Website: lowes
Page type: review-order
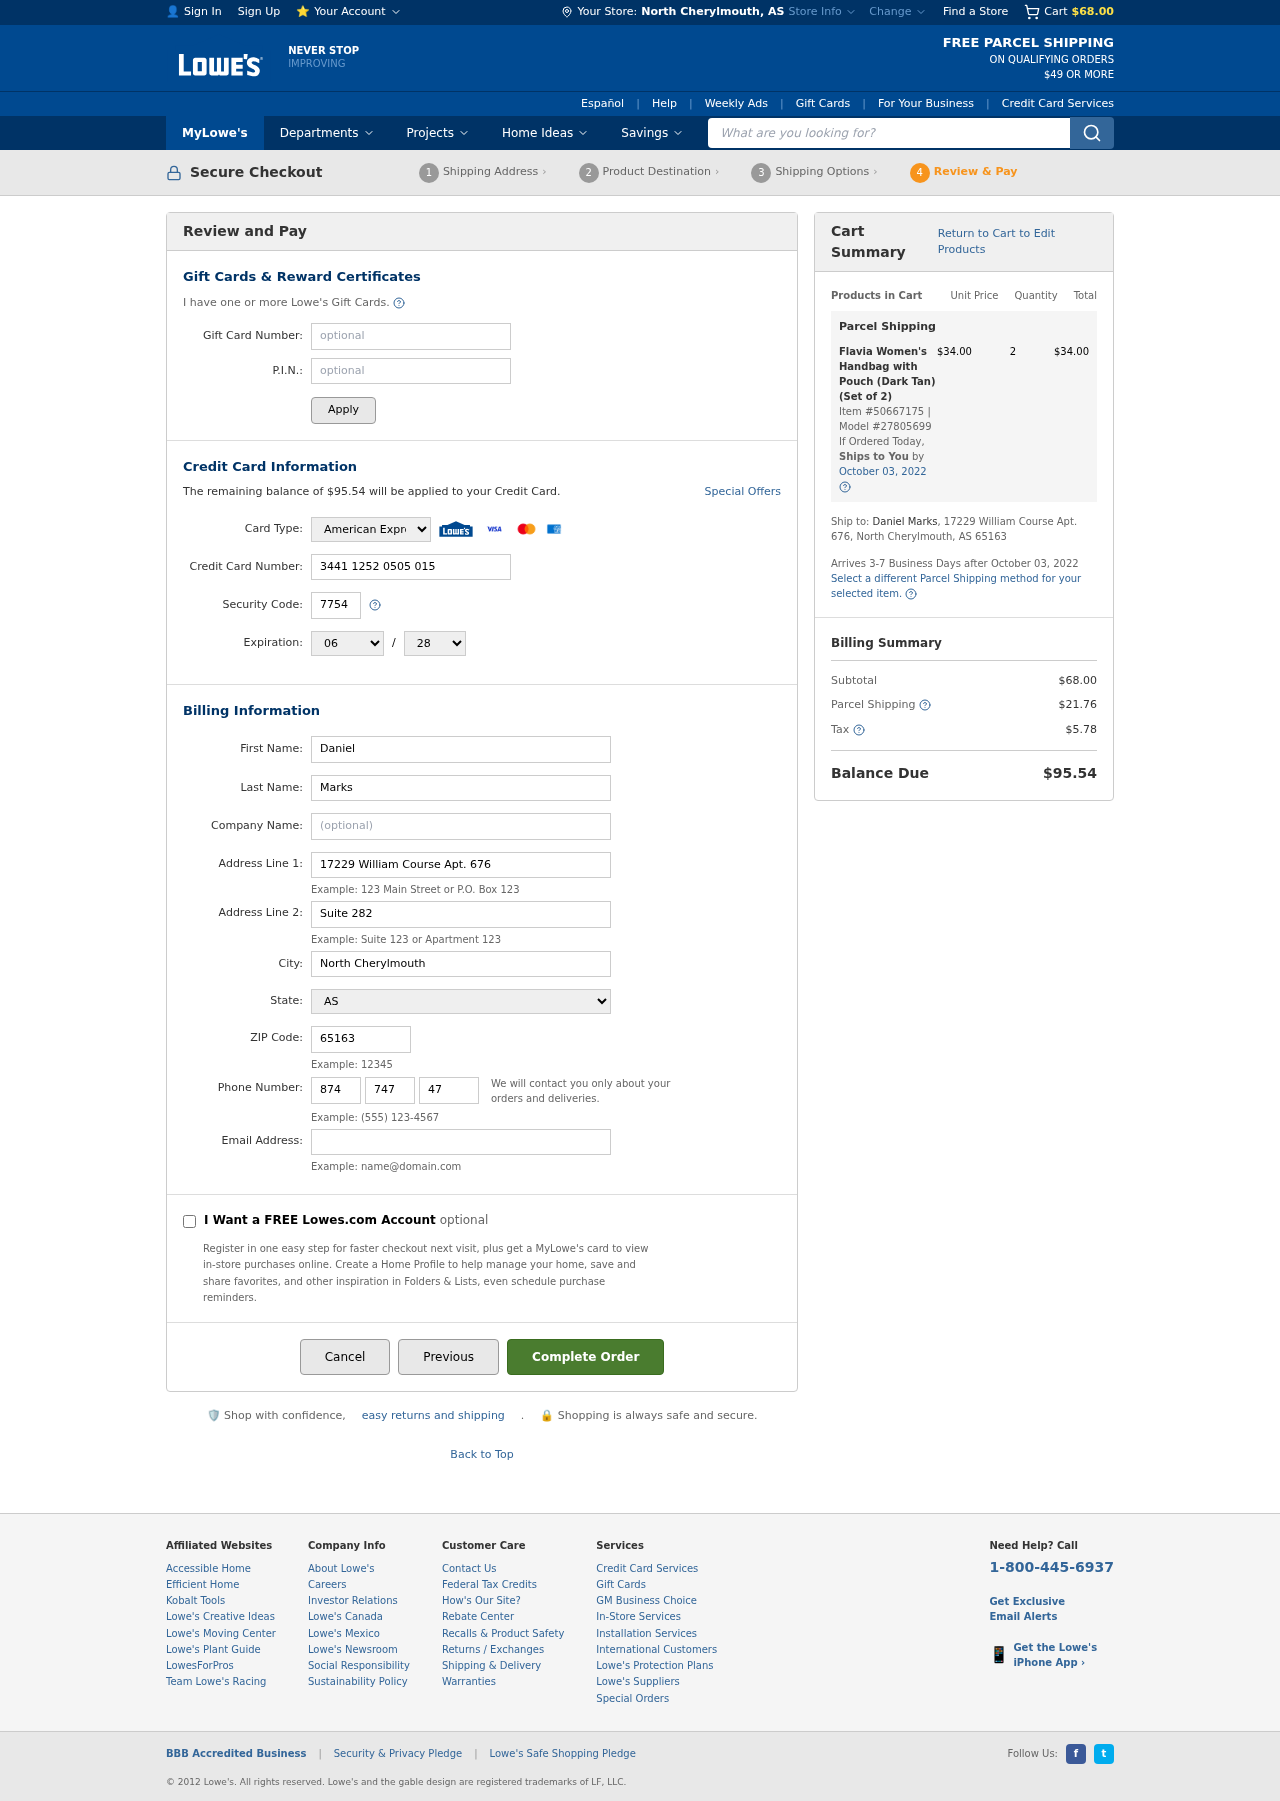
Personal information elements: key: PII_CARD_CVV
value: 7754
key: PII_CARD_EXPIRY_MONTH
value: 06
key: PII_CARD_EXPIRY_YEAR
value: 28
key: PII_CARD_NUMBER
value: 3441 1252 0505 015
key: PII_CARD_TYPE
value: American Express
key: PII_CITY
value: North Cherylmouth
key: PII_CITY_STATE
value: North Cherylmouth, AS
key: PII_EMAIL
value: dmarks@gmail.com
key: PII_FIRSTNAME
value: Daniel
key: PII_LASTNAME
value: Marks
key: PII_PHONE_AREA
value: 874
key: PII_PHONE_PREFIX
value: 747
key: PII_PHONE_SUFFIX
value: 4746
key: PII_POSTCODE
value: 65163
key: PII_STATE
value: AS
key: PII_STREET
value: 17229 William Course Apt. 676
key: PII_STREET2
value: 17229 William Course Apt. 676
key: PII_STREET2
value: Suite 282
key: PII_FULLNAME2
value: Daniel Marks
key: PII_CITY_STATE_ZIP2
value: North Cherylmouth, AS 65163
Product elements: key: PRODUCT1_NAME
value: Flavia Women's Handbag with Pouch (Dark Tan) (Set of 2)
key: PRODUCT1_PRICE
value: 34
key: PRODUCT1_QUANTITY
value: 2
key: PRODUCT1_ITEM_NUMBER
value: Item #50667175
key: PRODUCT1_MODEL_NUMBER
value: Model #27805699
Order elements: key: ORDER_SUBTOTAL
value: $68.00
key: ORDER_BALANCE_DUE
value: $95.54
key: ORDER_SHIPPING_DATE
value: October 03, 2022
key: ORDER_ITEM_TOTAL
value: $34.00
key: ORDER_SHIPPING_DATE2
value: October 03, 2022
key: ORDER_SHIPPING_COST
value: $21.76
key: ORDER_TAX
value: $5.78
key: ORDER_TOTAL
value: $95.54
Search elements: key: HEADER_SEARCH
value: What are you looking for?